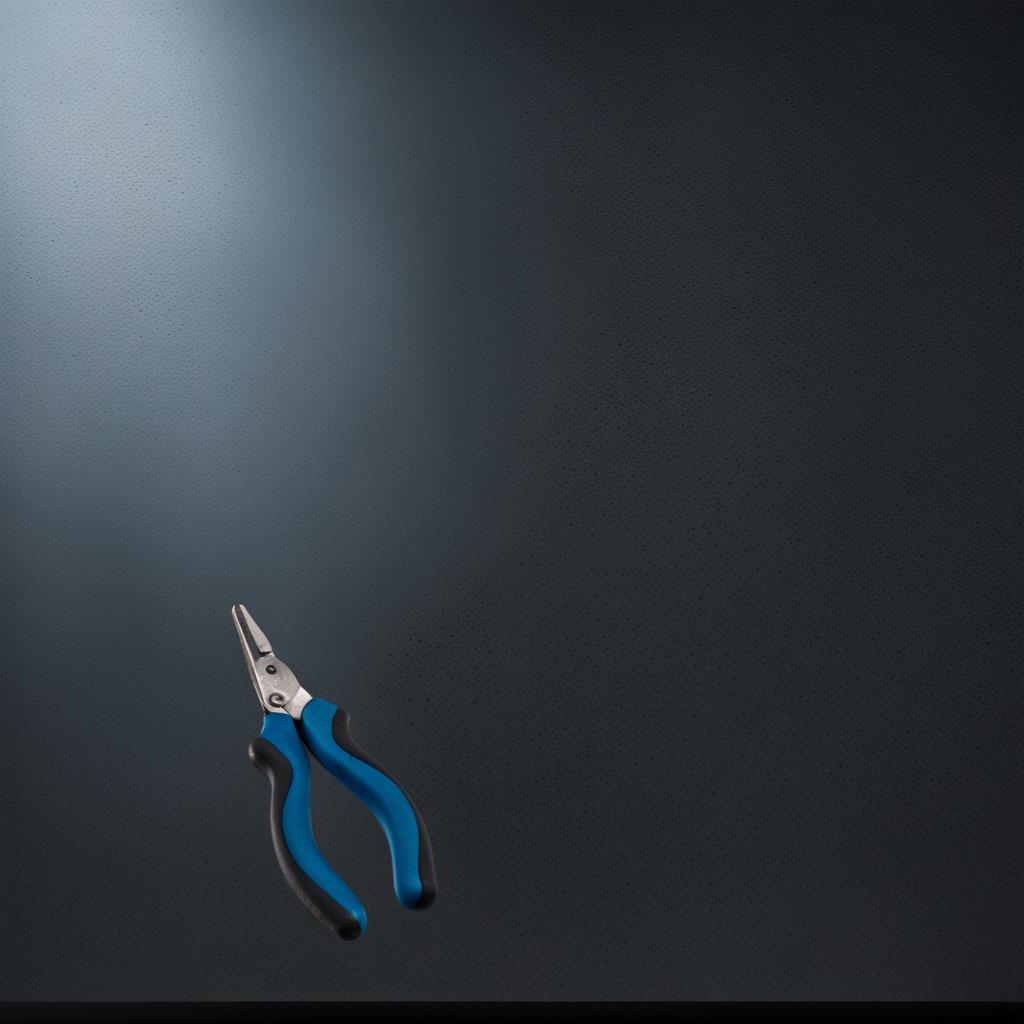
A plier is lying on the granite table inside a workshop at night.